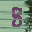
Label: 8